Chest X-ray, PA view. Patient: 44 years old, sex F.
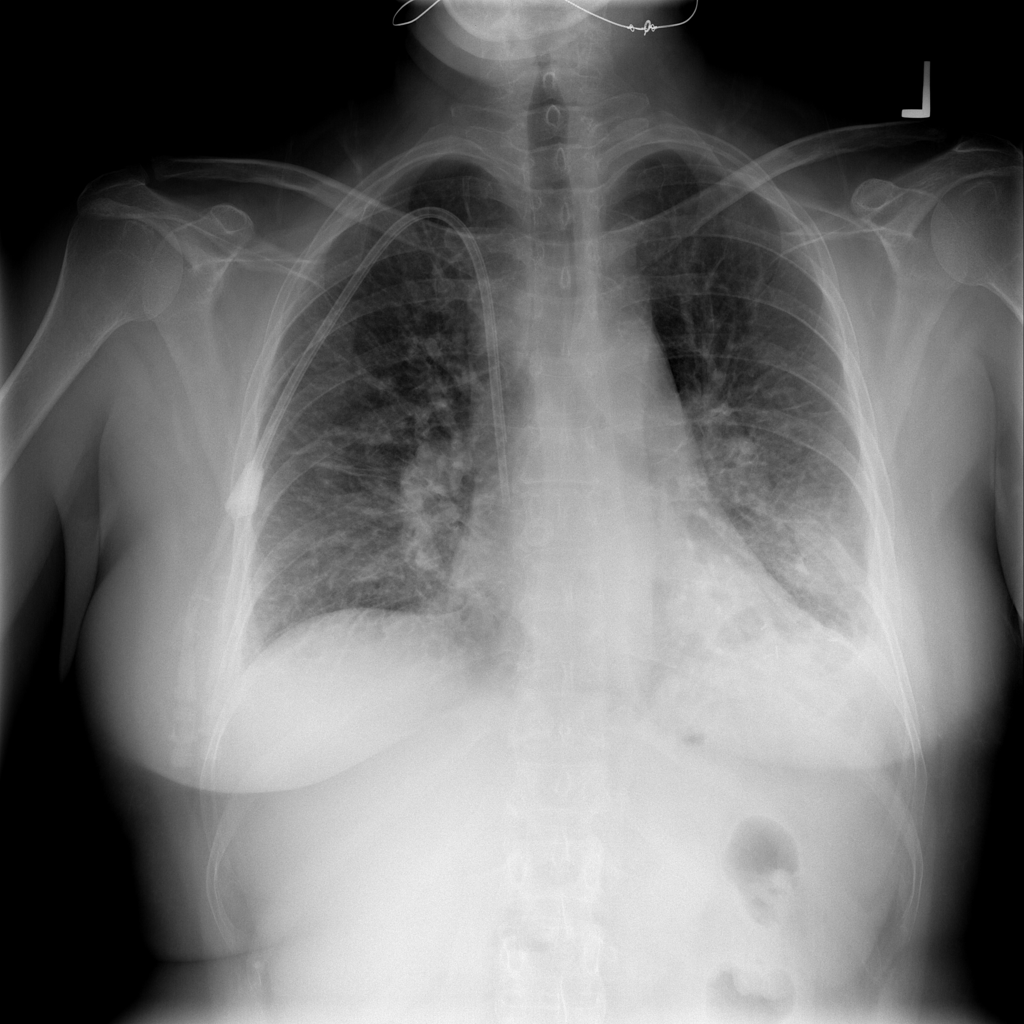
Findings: Edema, Effusion, Nodule